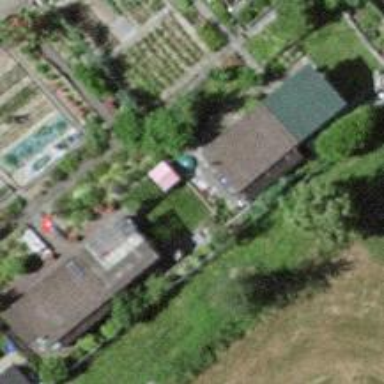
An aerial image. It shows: Allotment house.